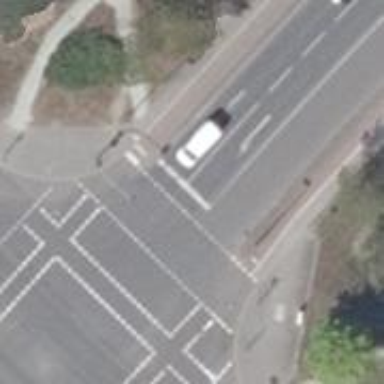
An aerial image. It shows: Road with traffic signals.